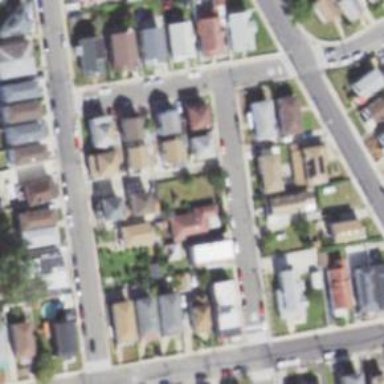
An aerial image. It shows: Neighborhood.